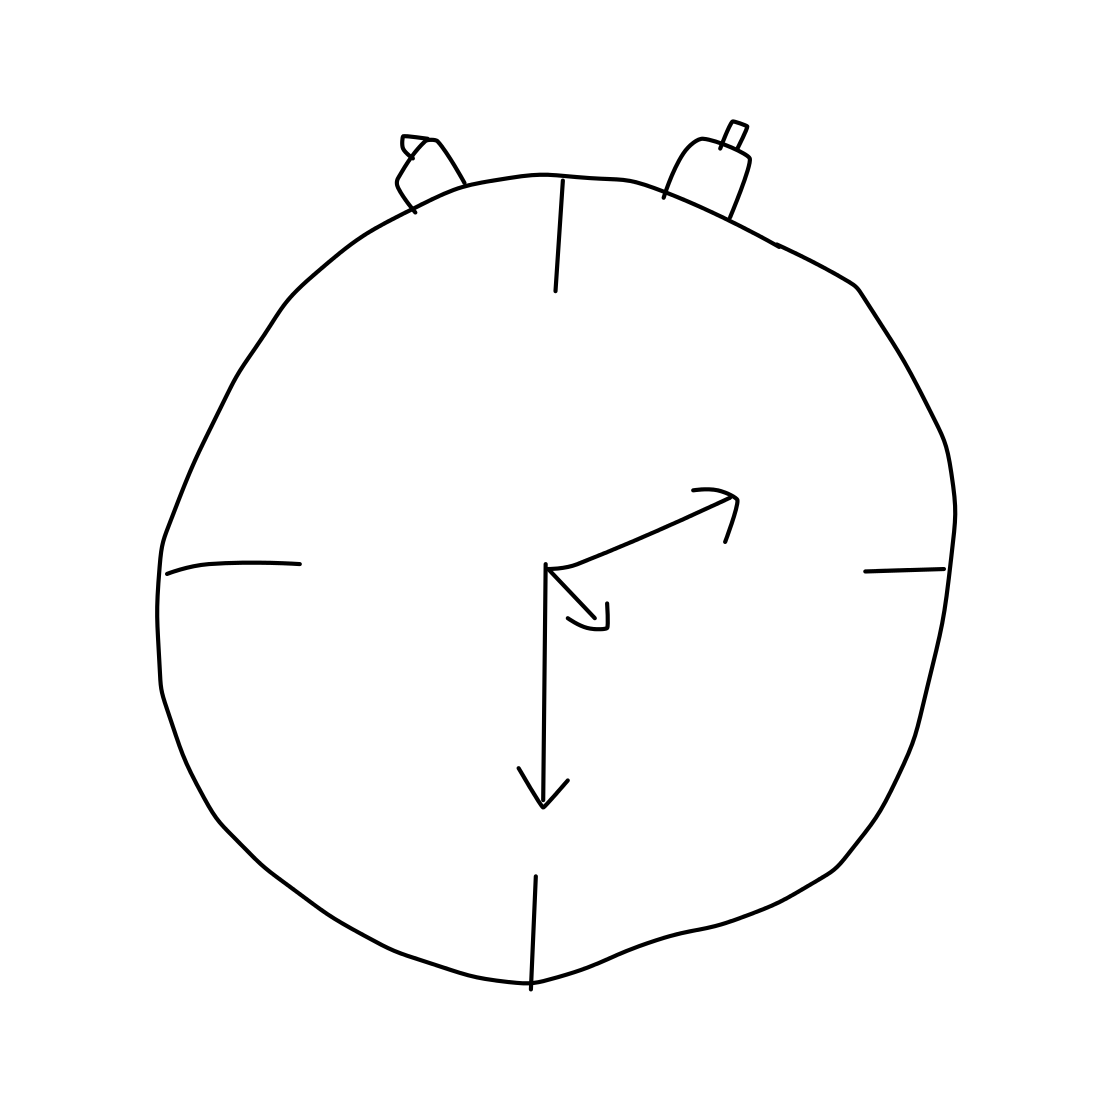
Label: alarm clock